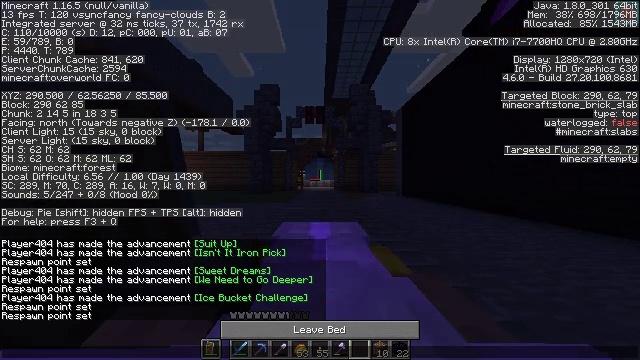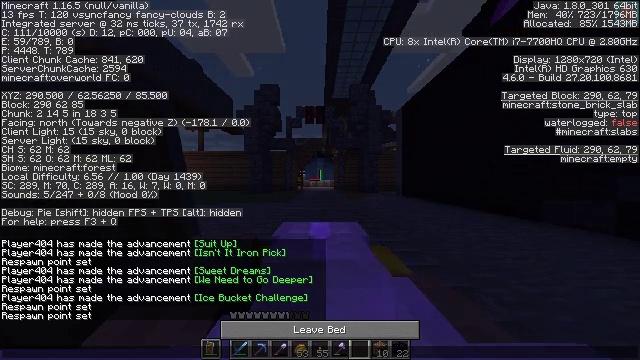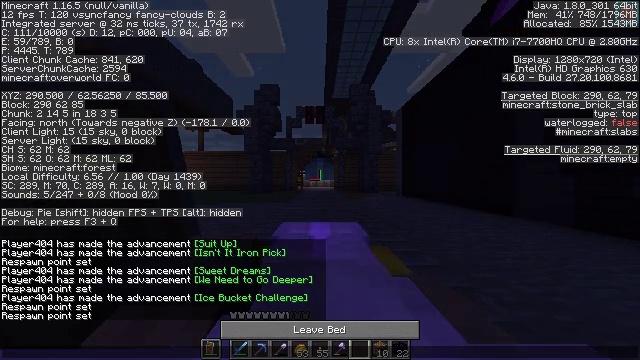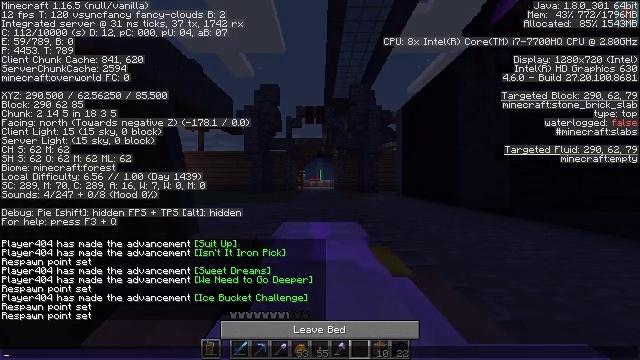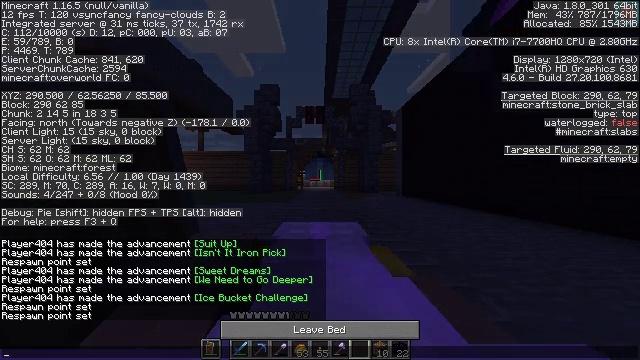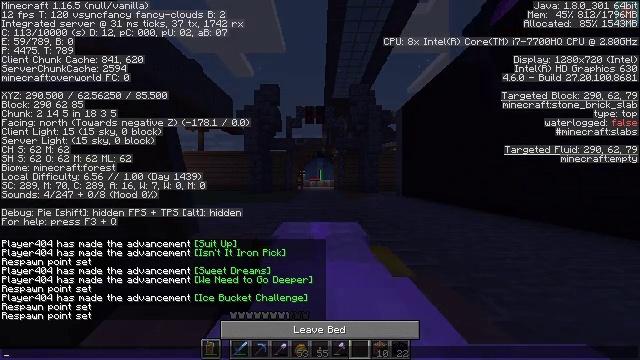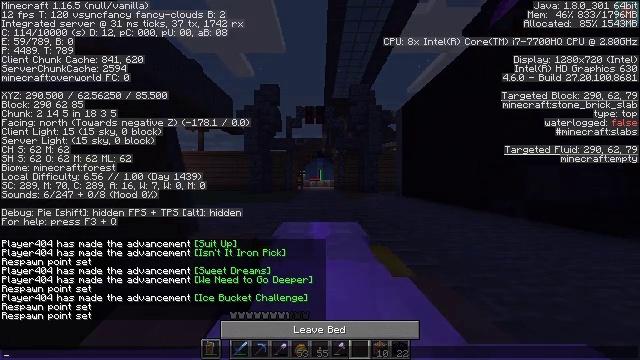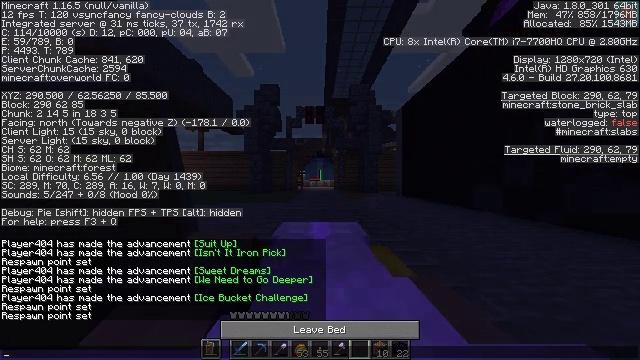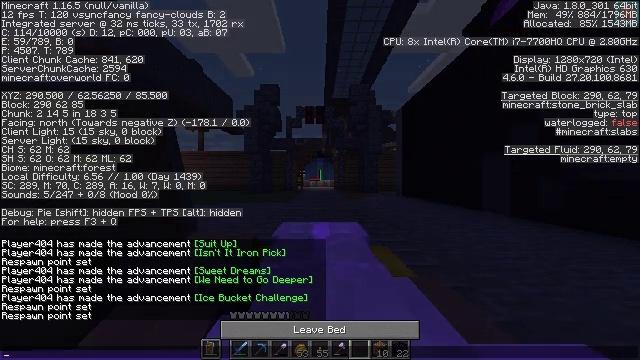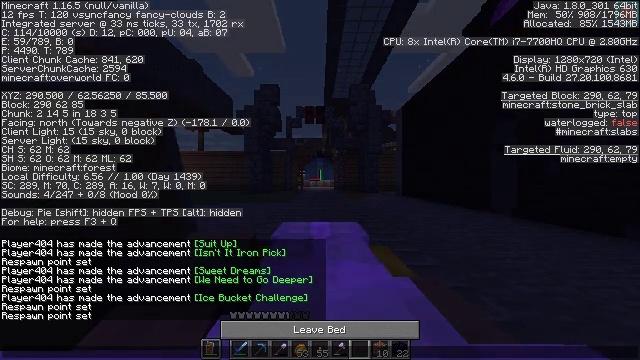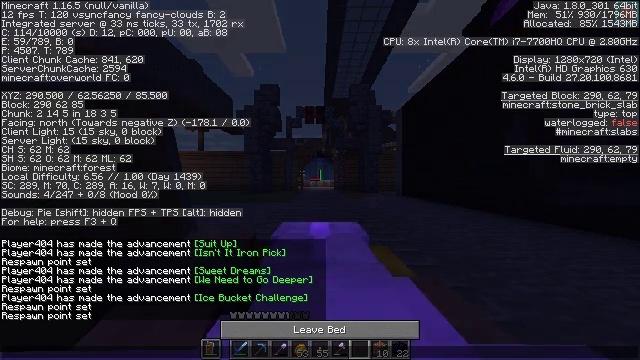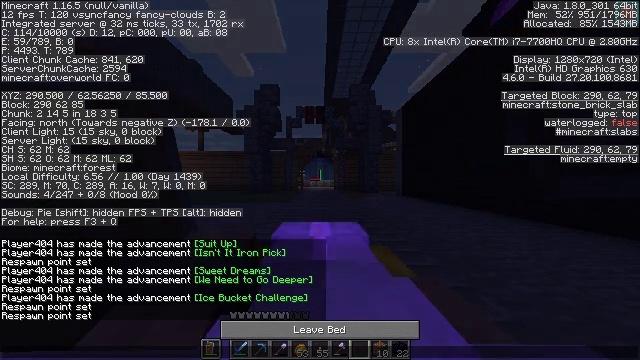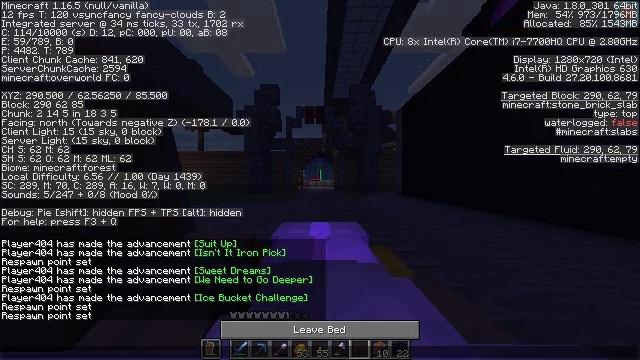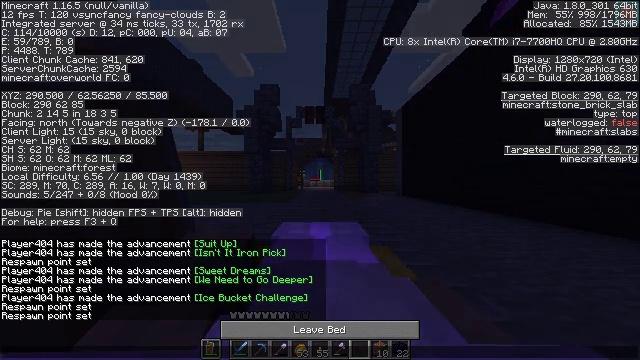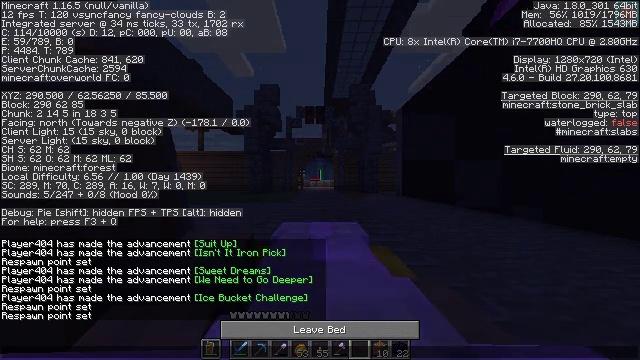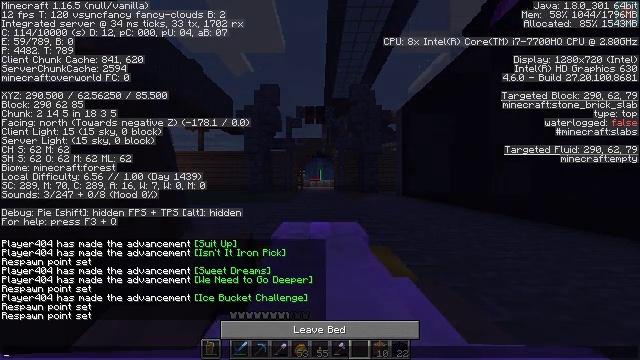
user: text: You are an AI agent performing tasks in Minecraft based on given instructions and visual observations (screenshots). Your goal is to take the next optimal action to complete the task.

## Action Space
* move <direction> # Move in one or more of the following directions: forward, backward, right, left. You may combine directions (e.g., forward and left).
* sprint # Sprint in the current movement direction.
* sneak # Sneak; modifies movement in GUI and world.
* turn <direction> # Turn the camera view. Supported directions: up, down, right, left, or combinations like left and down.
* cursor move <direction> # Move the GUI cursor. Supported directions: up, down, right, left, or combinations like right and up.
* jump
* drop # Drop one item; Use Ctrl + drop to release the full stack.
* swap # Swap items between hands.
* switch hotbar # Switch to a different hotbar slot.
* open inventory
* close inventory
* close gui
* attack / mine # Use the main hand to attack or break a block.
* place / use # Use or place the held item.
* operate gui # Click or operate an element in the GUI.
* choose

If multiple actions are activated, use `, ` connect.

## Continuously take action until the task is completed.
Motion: motion action
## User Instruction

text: Mine the yellow bed to pick it up.
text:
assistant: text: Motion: no_op
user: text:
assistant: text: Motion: no_op
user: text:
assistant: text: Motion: no_op
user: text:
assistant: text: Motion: no_op
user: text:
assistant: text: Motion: no_op
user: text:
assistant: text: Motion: no_op
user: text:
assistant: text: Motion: no_op
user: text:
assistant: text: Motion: no_op
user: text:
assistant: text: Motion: no_op
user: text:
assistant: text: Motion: no_op
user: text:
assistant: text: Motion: no_op
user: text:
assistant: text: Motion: no_op
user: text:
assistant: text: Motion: no_op
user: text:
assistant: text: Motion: no_op
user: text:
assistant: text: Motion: no_op
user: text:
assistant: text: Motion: no_op
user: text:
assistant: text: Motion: no_op
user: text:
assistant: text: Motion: no_op
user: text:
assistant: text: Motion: no_op
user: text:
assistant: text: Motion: no_op
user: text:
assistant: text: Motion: no_op
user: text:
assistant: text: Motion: no_op
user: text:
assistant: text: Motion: no_op
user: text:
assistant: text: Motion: no_op
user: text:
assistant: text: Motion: no_op
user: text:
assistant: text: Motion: no_op
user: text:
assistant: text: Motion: no_op
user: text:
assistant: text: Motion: no_op
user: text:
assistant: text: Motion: no_op
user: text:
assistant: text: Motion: no_op